Question:
Why is this happening to me?? I multiply the same numbers in python and chrome's JS console but it seems as if JS has forgotten how to calculate.
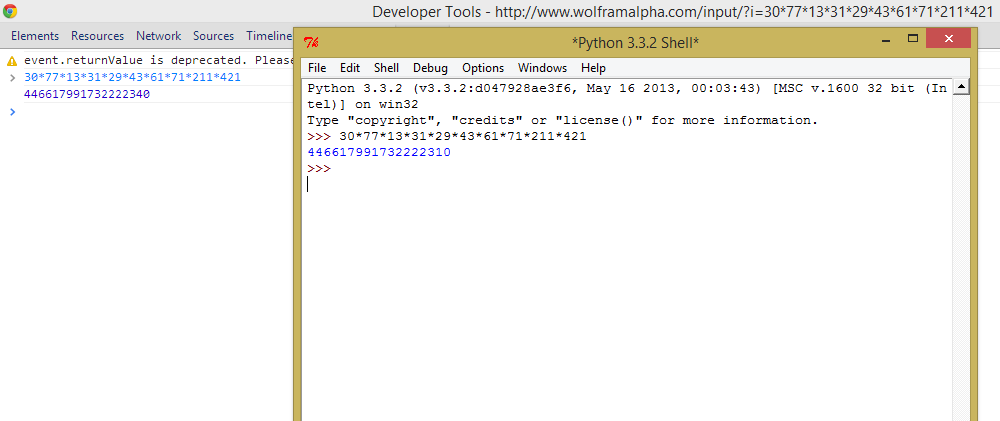
Answer: <URL>.
JavaScript numbers are (double) floating points. <URL>:
9007199254740992
Your number exceeds this value. <URL>.